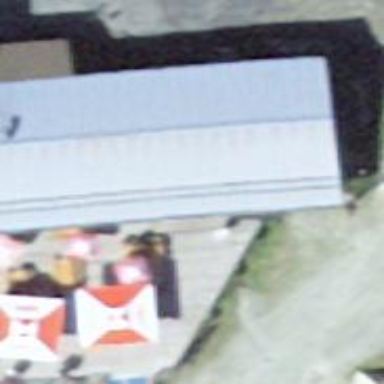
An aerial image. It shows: Restaurant.